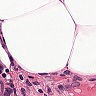
Metastatic tissue present: no